Question: I have small piece of code responsible for dynamic extraction of properties values from objects instances through reflection:
'''
public static object ExtractValue(object source, string property)
{
var props = property.Split('.');
var type = source.GetType();
var arg = Expression.Parameter(type, "x");
Expression expr = arg;
foreach (var prop in props)
{
var pi = type.GetProperty(prop);
if (pi == null)
throw new ArgumentException(string.Format("Field {0} not found.", prop));
expr = Expression.Property(expr, pi);
type = pi.PropertyType;
}
var delegateType = typeof(Func<,>).MakeGenericType(source.GetType(), type);
var lambda = Expression.Lambda(delegateType, expr, arg);
var compiledLambda = lambda.Compile();
var value = compiledLambda.DynamicInvoke(source);
return value;
}
'''
It can extract values of nested properties, like: 'ExtractValue(instance, "PropA.PropB.PropC")'.
Despite the fact I like this method and its implementation, when, say, 'PropB' is 'null', 'DynamicInvoke()' just throws 'NullReferenceException' (wrapped by 'TargetInvocationException'). Because I needed to know which exact property is 'null' is such case, I modified its body a bit (standard step-by-step extraction chain):
'''
public static object ExtractValue(object source, string property)
{
var props = property.Split('.');
for (var i = 0; i < props.Length; i++)
{
var type = source.GetType();
var prop = props[i];
var pi = type.GetProperty(prop);
if (pi == null)
throw new ArgumentException(string.Format("Field {0} not found.", prop));
source = pi.GetValue(source, null);
if (source == null && i < props.Length - 1)
throw new ArgumentNullException(pi.Name, "Extraction interrupted.");
}
return source;
}
'''
Now it looks a bit worse (I like lambdas) but behaves much better, not only because it gives more meaningful information of what has failed, but also because this version is about 66 times faster than the first one (coarse test below):
'''
var model = new ModelA
{
PropB = new ModelB {PropC = new ModelC {PropD = new ModelD {PropE = new ModelE {PropF = "hey"}}}}
};
const int times = <PHONE>;
var start = DateTime.Now;
for (var i = 0; i < times; i++)
ExtractValueFirst(model, "PropB.PropC.PropD.PropE.PropF");
var ticks_first = (DateTime.Now - start).Ticks;
Console.WriteLine(":: first - {0} iters tooks {1} ticks", times, ticks_first);
start = DateTime.Now;
for (var i = 0; i < times; i++)
ExtractValueSecond(model, "PropB.PropC.PropD.PropE.PropF");
var ticks_second= (DateTime.Now - start).Ticks;
Console.WriteLine(":: second - {0} iters tooks {1} ticks", times, ticks_second);
Console.WriteLine("ticks_first/ticks_second: {0}", (float)ticks_first / ticks_second);
Console.ReadLine();
'''

How can this code be optimized in .NET to perform even faster (caching, direct IL maybe, etc)?
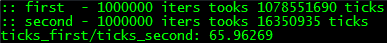
Answer: I've done some execution time measurements, which are presented below:
'''
private static Func<object, object> _cachedFunc;
private static Delegate _cachedDel;
static void Main(string[] args)
{
var model = new ModelA
{
PropB = new ModelB {PropC = new ModelC {PropD = new ModelD {PropE = new ModelE {PropF = "hey"}}}}
};
const string property = "PropB.PropC.PropD.PropE.PropF";
var watch = new Stopwatch();
var t1 = MeasureTime(watch, () => ExtractValueDelegate(model, property), "compiled delegate dynamic invoke");
var t2 = MeasureTime(watch, () => ExtractValueCachedDelegate(model, property), "compiled delegate dynamic invoke / cached");
var t3 = MeasureTime(watch, () => ExtractValueFunc(model, property), "compiled func invoke");
var t4 = MeasureTime(watch, () => ExtractValueCachedFunc(model, property), "compiled func invoke / cached");
var t5 = MeasureTime(watch, () => ExtractValueStepByStep(model, property), "step-by-step reflection");
var t6 = MeasureTime(watch, () => ExtractValueStandard(model), "standard access (model.prop.prop...)");
Console.ReadLine();
}
public static long MeasureTime<T>(Stopwatch sw, Func<T> funcToMeasure, string funcName)
{
const int times = 100000;
sw.Reset();
sw.Start();
for (var i = 0; i < times; i++)
funcToMeasure();
sw.Stop();
Console.WriteLine(":: {0, -45} - {1} iters tooks {2, 10} ticks", funcName, times, sw.ElapsedTicks);
return sw.ElapsedTicks;
}
public static object ExtractValueDelegate(object source, string property)
{
var ptr = GetCompiledDelegate(source.GetType(), property);
return ptr.DynamicInvoke(source);
}
public static object ExtractValueCachedDelegate(object source, string property)
{
var ptr = _cachedDel ?? (_cachedDel = GetCompiledDelegate(source.GetType(), property));
return ptr.DynamicInvoke(source);
}
public static object ExtractValueFunc(object source, string property)
{
var ptr = GetCompiledFunc(source.GetType(), property);
return ptr(source); //return ptr.Invoke(source);
}
public static object ExtractValueCachedFunc(object source, string property)
{
var ptr = _cachedFunc ?? (_cachedFunc = GetCompiledFunc(source.GetType(), property));
return ptr(source); //return ptr.Invoke(source);
}
public static object ExtractValueStepByStep(object source, string property)
{
var props = property.Split('.');
for (var i = 0; i < props.Length; i++)
{
var type = source.GetType();
var prop = props[i];
var pi = type.GetProperty(prop);
if (pi == null)
throw new ArgumentException(string.Format("Field {0} not found.", prop));
source = pi.GetValue(source, null);
if (source == null && i < props.Length - 1)
throw new ArgumentNullException(pi.Name, "Extraction interrupted.");
}
return source;
}
public static object ExtractValueStandard(ModelA source)
{
return source.PropB.PropC.PropD.PropE.PropF;
}
private static Func<object, object> GetCompiledFunc(Type type, string property)
{
var arg = Expression.Parameter(typeof(object), "x");
Expression expr = Expression.Convert(arg, type);
var propType = type;
foreach (var prop in property.Split('.'))
{
var pi = propType.GetProperty(prop);
if (pi == null) throw new ArgumentException(string.Format("Field {0} not found.", prop));
expr = Expression.Property(expr, pi);
propType = pi.PropertyType;
}
expr = Expression.Convert(expr, typeof(object));
var lambda = Expression.Lambda<Func<object, object>>(expr, arg);
return lambda.Compile();
}
private static Delegate GetCompiledDelegate(Type type, string property)
{
var arg = Expression.Parameter(type, "x");
Expression expr = arg;
var propType = type;
foreach (var prop in property.Split('.'))
{
var pi = propType.GetProperty(prop);
if (pi == null) throw new ArgumentException(string.Format("Field {0} not found.", prop));
expr = Expression.Property(expr, pi);
propType = pi.PropertyType;
}
var delegateType = typeof(Func<,>).MakeGenericType(type, propType);
var lambda = Expression.Lambda(delegateType, expr, arg);
return lambda.Compile();
}
'''

Btw: As you can see I've omitted storing compiled lambdas inside dictionary (like in the answer qiven by CSharpie), because dictionary lookup is time consuming when you compare it to compiled lambdas execution time.